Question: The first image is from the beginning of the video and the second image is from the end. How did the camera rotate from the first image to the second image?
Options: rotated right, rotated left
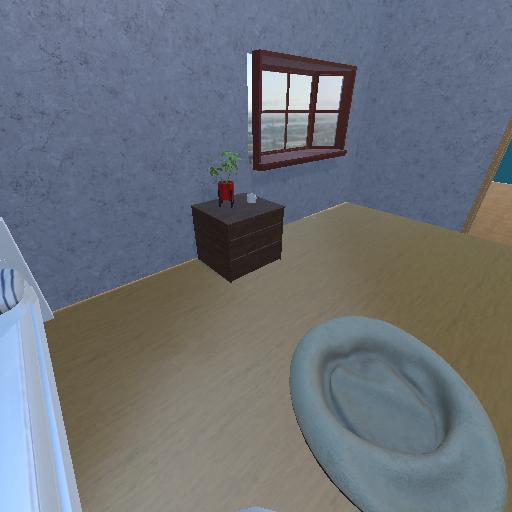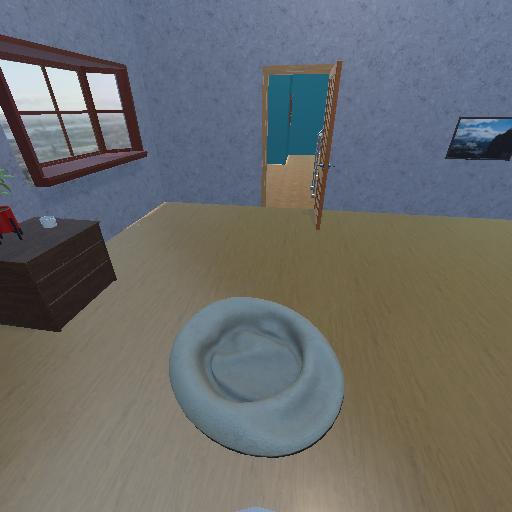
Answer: rotated right